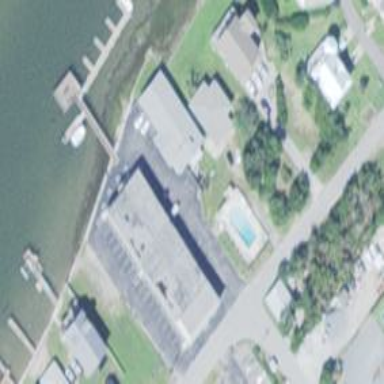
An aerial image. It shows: Building that is motel.